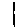
Label: line